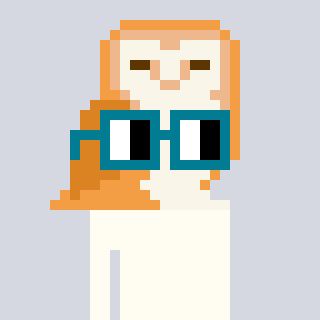
a pixel art character with square dark green glasses, a owl-shaped head and a grayscale-colored body on a cool background